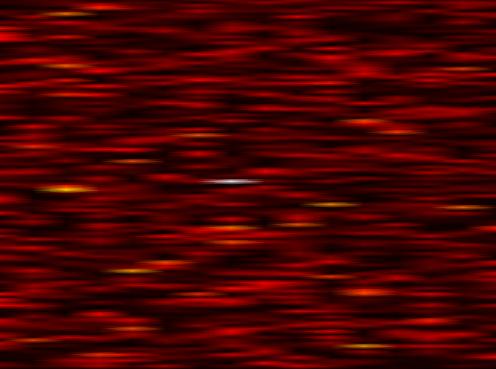
Label: WOLA